Field crop: maize
Growth stage: 1
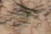
Species: lolium